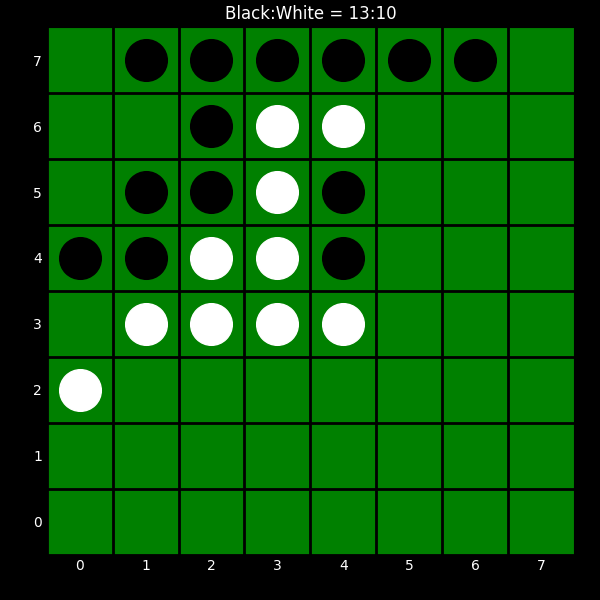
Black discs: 13
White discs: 10